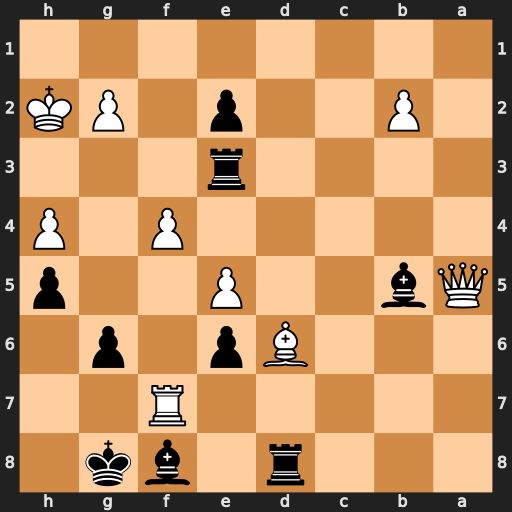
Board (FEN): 3r1bk1/5R2/3Bp1p1/Qb2P2p/5P1P/4r3/1P2p1PK/8
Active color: b
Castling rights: -
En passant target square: -
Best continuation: e1=Q Qxe1 Rxe1